Question: I am having to write quite a complicated query at the moment but I am getting stuck. The table structure is as follows

Inquiry is linked to Timelog by a field called Inquiry_ID. My current code which brings back total minutes but for the entire table and not per company. What I am basically after:
Two Columns one for company name (dbo.inquiry.concom) and another for total minutes. The table INQUIRY holds say 100 entries for the same company, I want a row to return the company name once and the total amount of minutes counted for that company name from TIMELOG.LOGMINS
So for example there are 50 entries in dbo.inquiry that have the same company name, I want it to display a distinct company but I need it to total the amount of minutes that is in another table. I am completely lost!
'''
DECLARE @StartDate DATETIME, @EndDate DATETIME
SET @StartDate = dateadd(mm, - 1, getdate())
SET @StartDate = dateadd(dd, datepart(dd, getdate()) * - 1, @StartDate)
SET @EndDate = dateadd(mm, 1, @StartDate)
SELECT DISTINCT TOP 100 PERCENT dbo.INQUIRY.CONCOM, TIMELOG_1.LOGMINS, dbo.INQUIRY.ESCDATE, dbo.INQUIRY.INQUIRY_ID,
(SELECT SUM(LOGMINS) AS Expr1
FROM dbo.TIMELOG
WHERE dbo.INQUIRY.ESCDATE BETWEEN @Startdate AND @EndDate) AS TOTALMINUTES
FROM dbo.INQUIRY INNER JOIN
dbo.TIMELOG AS TIMELOG_1 ON dbo.INQUIRY.INQUIRY_ID = TIMELOG_1.INQUIRY_ID INNER JOIN
dbo.PROD ON dbo.INQUIRY.PROD_ID = dbo.PROD.PROD_ID INNER JOIN
dbo.CATEGORY ON dbo.PROD.CATEGORY_ID = dbo.CATEGORY.CATEGORY_ID
WHERE dbo.INQUIRY.ESCDATE BETWEEN @Startdate AND @EndDate
ORDER BY dbo.INQUIRY.CONCOM
'''
EDIT: The reason the category and product tables are there is because I will need to exclude the count based on whether a product is in a certain category.
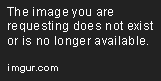
Answer: '''
SELECT i.concom, COALESCE(SUM(t.logmins), 0)
FROM inquiry i
LEFT JOIN
timelog t
ON t.inquiry_id = i.inquiry_id
GROUP BY
i.concom
'''